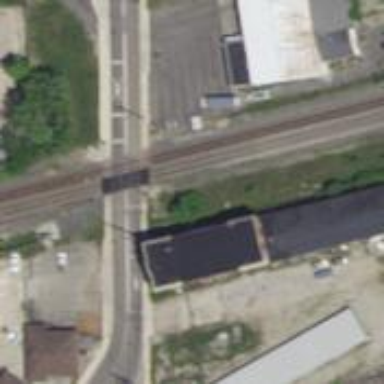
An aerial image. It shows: Railway crossing.